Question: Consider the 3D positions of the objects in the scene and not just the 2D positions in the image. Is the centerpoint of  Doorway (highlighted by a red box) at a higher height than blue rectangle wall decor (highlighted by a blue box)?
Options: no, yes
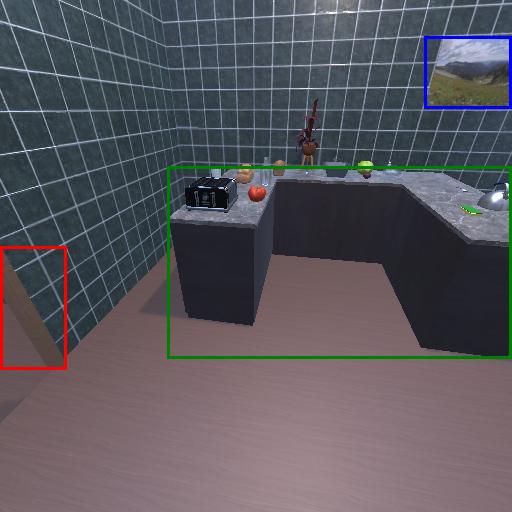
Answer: no